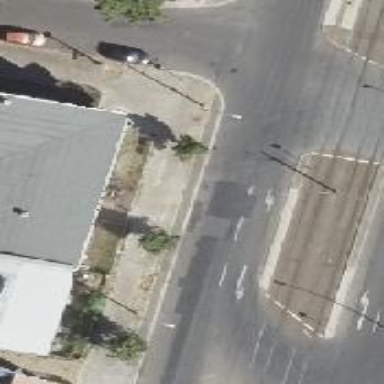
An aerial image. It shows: Secondary road with asphalt surface. There is cycle track on the right side.